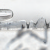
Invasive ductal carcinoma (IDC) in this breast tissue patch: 0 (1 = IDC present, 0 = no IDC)